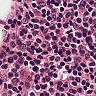
Metastatic tissue present: no